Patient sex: F
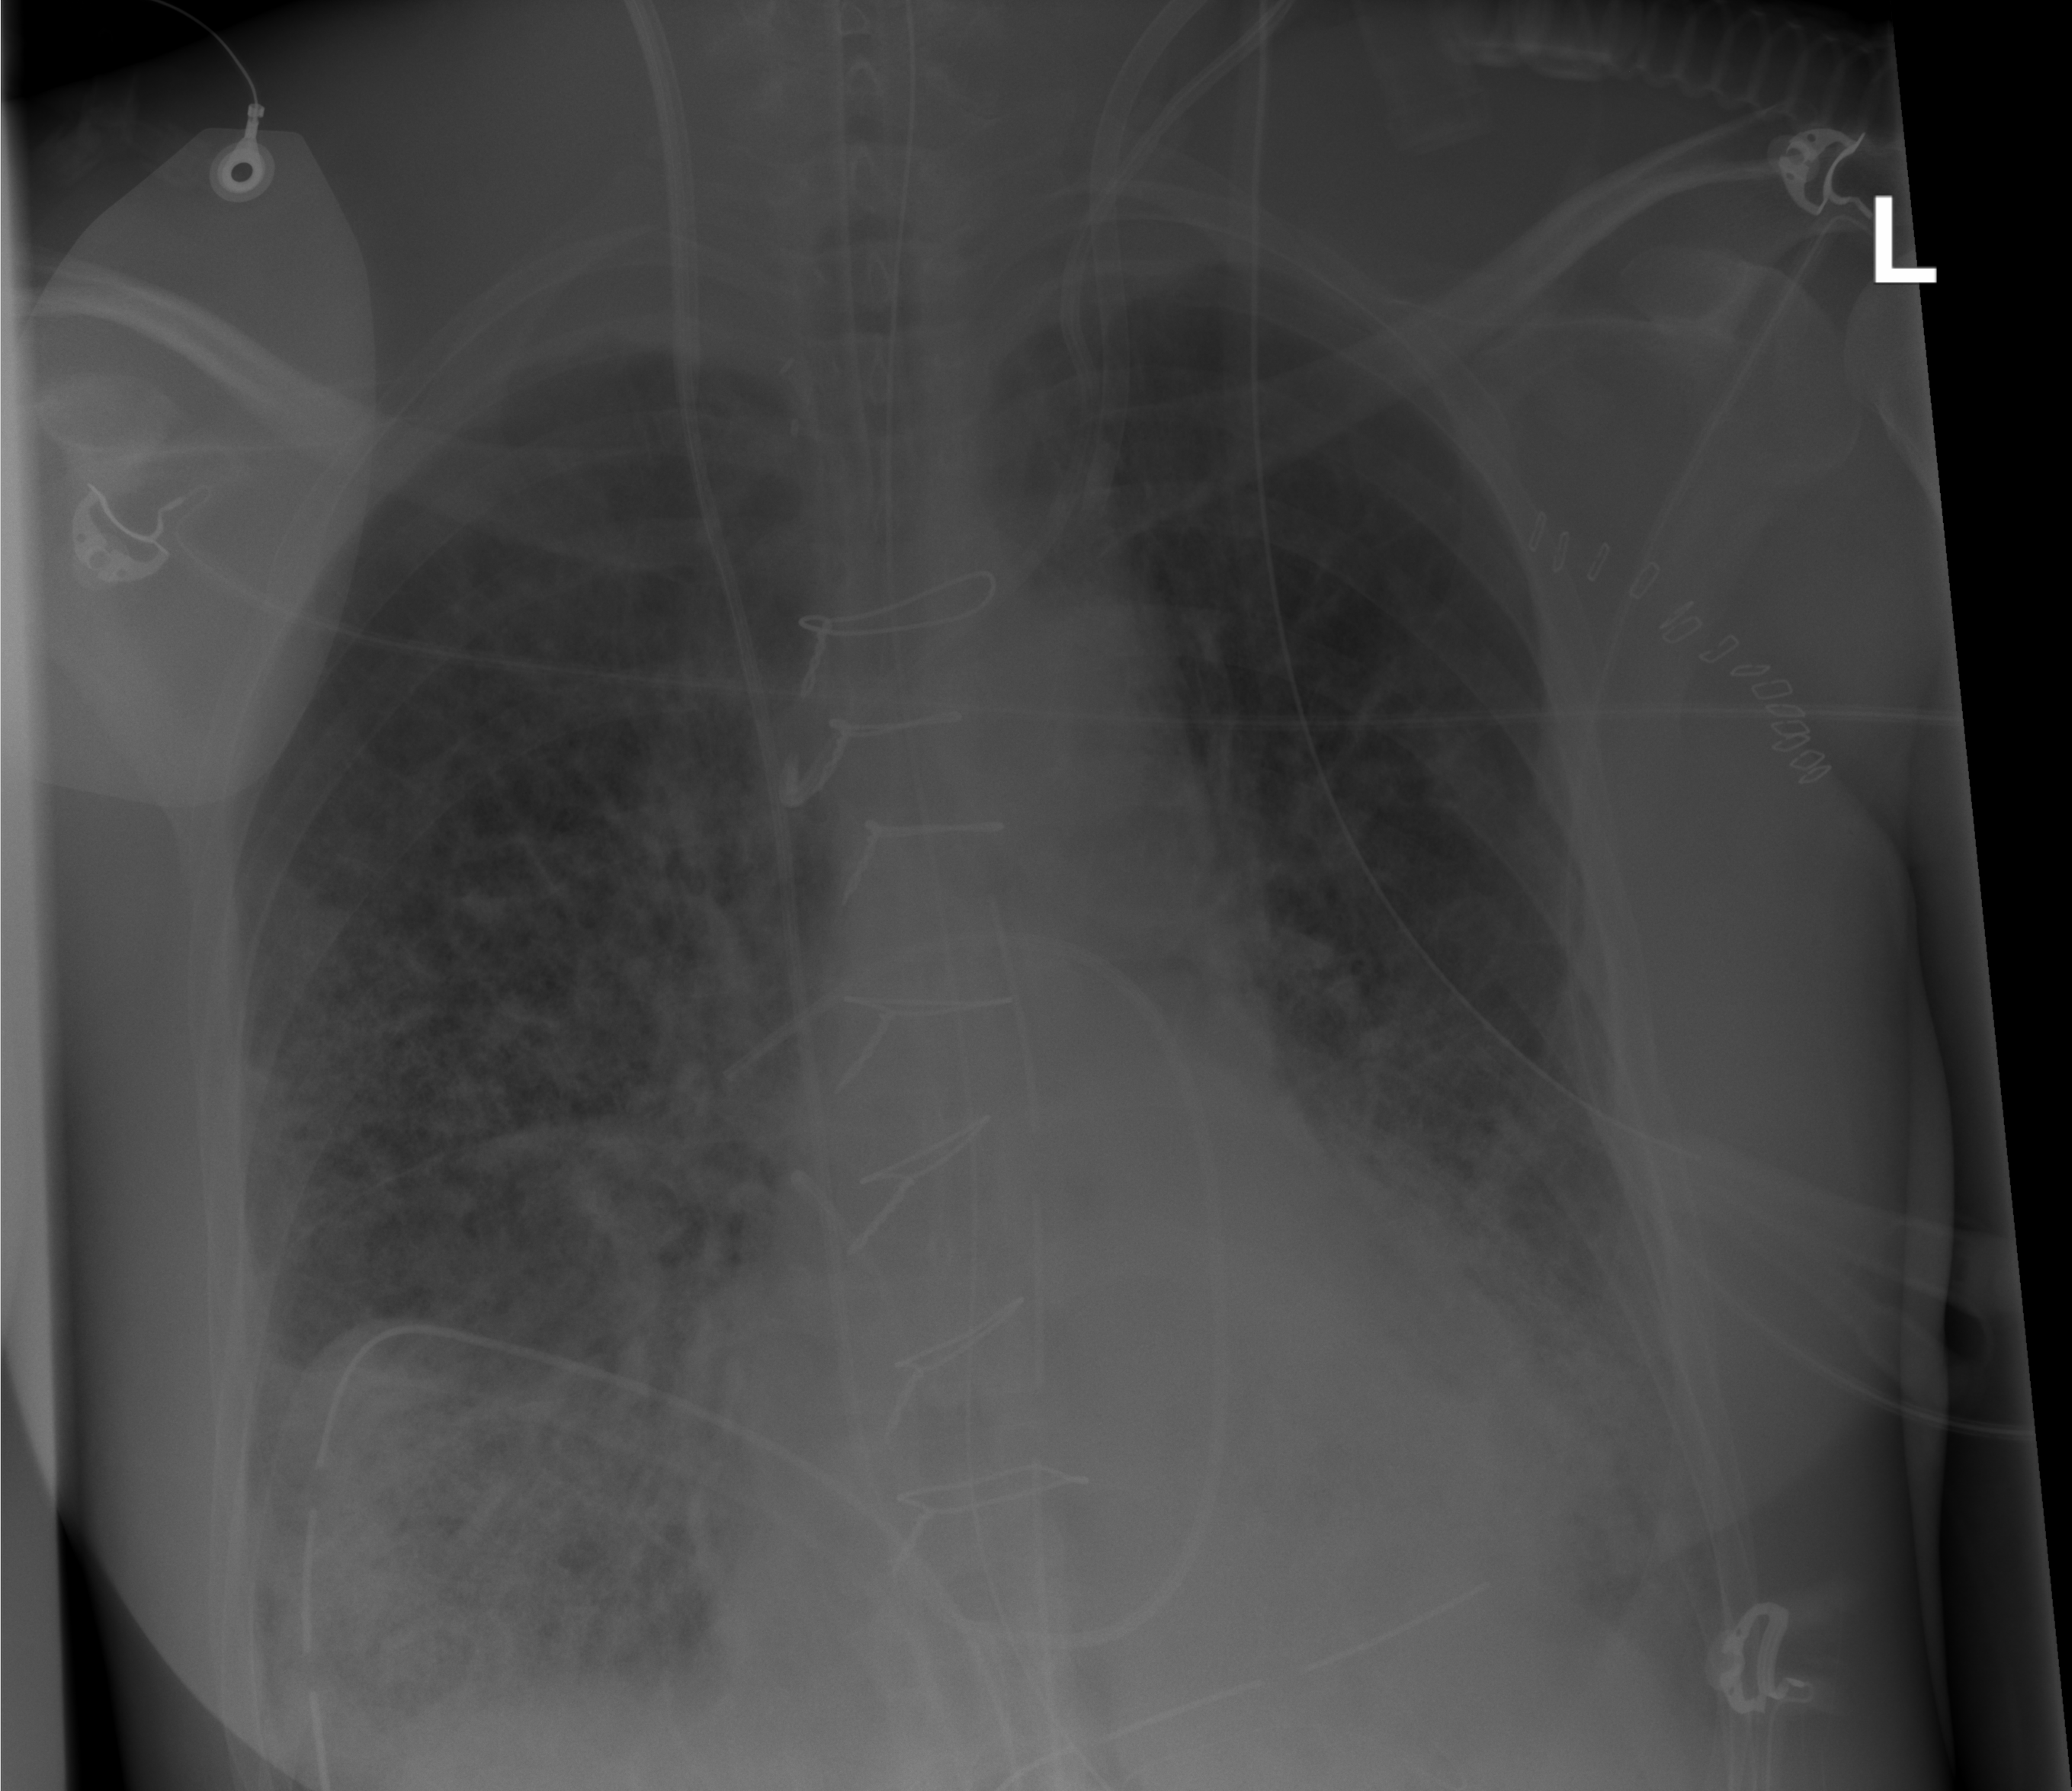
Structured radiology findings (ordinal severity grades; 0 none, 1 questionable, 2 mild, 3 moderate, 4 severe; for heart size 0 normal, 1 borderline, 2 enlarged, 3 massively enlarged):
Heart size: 1
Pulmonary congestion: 3
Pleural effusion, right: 2
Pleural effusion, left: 2
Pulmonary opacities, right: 2
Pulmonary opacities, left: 2
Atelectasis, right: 2
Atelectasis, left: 2